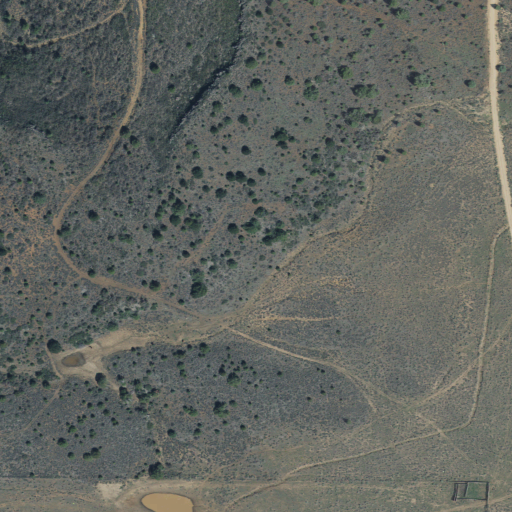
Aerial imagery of bench in Utah named Spencer Bench containing shrub and evergreen forest